Question: I have a simple vba code in Word 2010:
'''
Sub IncreaseIndent()
For Each p In Selection.Paragraphs
p.LeftIndent = p.LeftIndent + InchesToPoints(0.25)
p.FirstLineIndent = InchesToPoints(-0.25)
Next
End Sub
'''
It works great, does what I need, and I have it associated to a shortcut key. But I'm trying to figure out one last glitch it has. When I use it, the paragraph indents, but it's not visually refreshed properly in the document. I have to scroll so that the text goes out of view, and then scroll it back. (Any action that makes Word re-render works, like switching to another program whose window is on top of Word, and back again.) After that, the paragraph looks as it should.

I'm thinking I'm missing some kind of p.Refresh / Re-render / Recalc command, but don't know what that is. Anyone know how to cause the refresh in the vba code?
Thanks,
Sandra
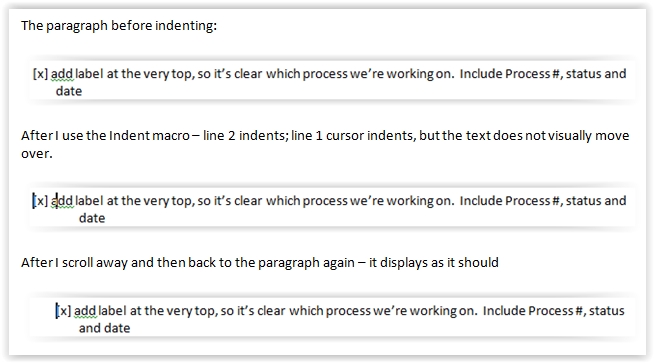
Answer: I was not able to replicate what you describe, but there is a '.ScreenRefresh' method which might do the trick.
<URL>
Note: in the example code provided at MSDN (and as modified slightly, below), when I test it the toggling 'ScreenUpdating' property has no effect, it appears to update for me when I run it, even when set explicitly to 'False'
'''
Sub t()
Dim rngTemp As Range
Application.ScreenUpdating = False
Set rngTemp = ActiveDocument.Range(Start:=0, End:=0)
rngTemp.InsertBefore "new"
Application.ScreenRefresh
Application.ScreenUpdating = True
End Sub
'''